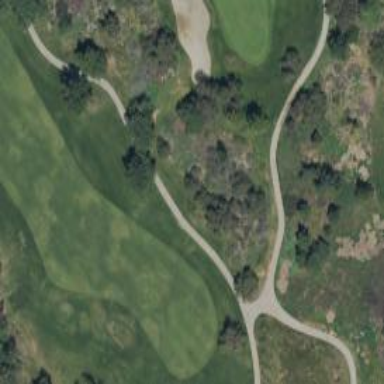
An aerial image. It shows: Service road designated as golf cart path.